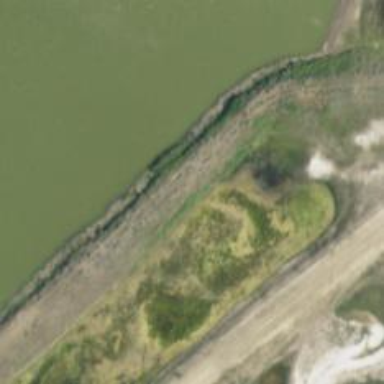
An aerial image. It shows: Reservoir.